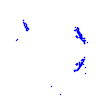
Particle: kaon